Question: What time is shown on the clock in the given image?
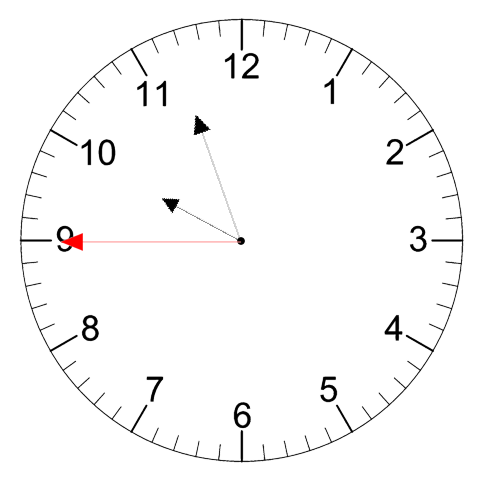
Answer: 09:56:45